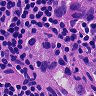
Metastatic tissue present: yes